Field crop: maize
Growth stage: 2
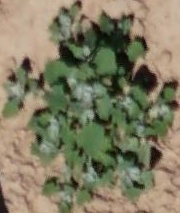
Species: chenopodium